RGB frame:
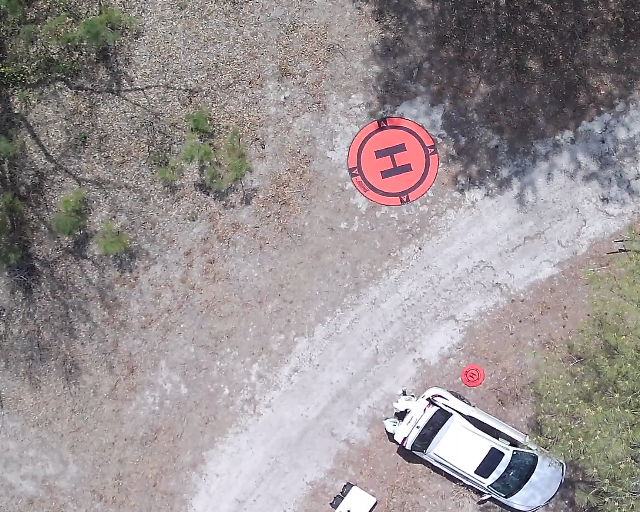
Thermal frame:
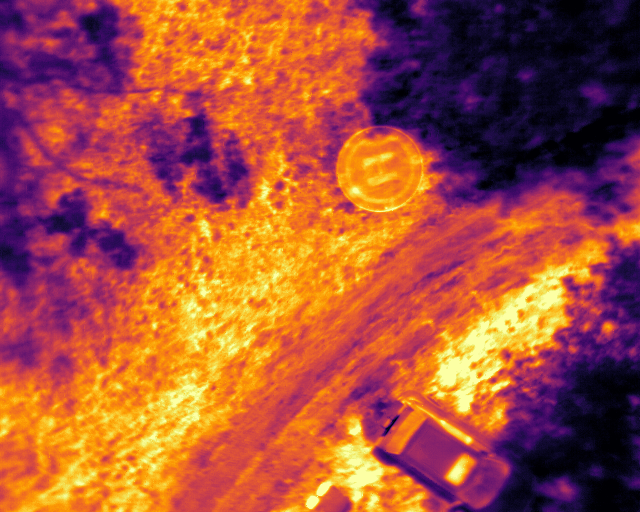
Captured: 2026-02-26 02:33:18
Pixels at or above 80 °C: 0 (fraction of frame: 0)